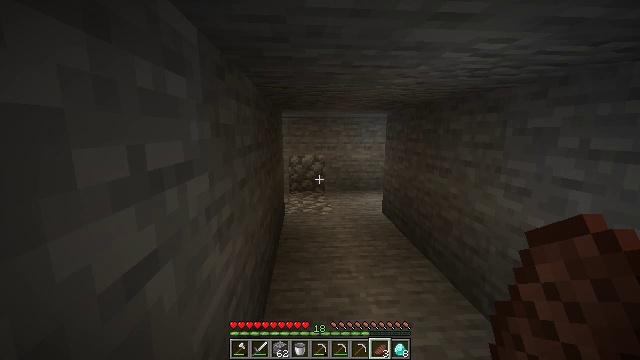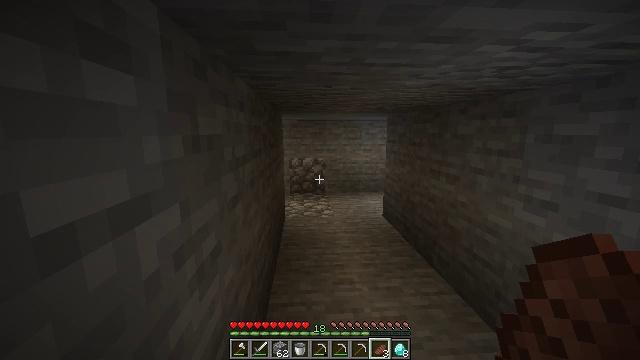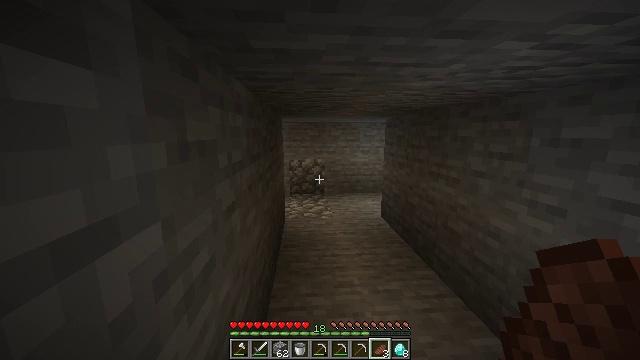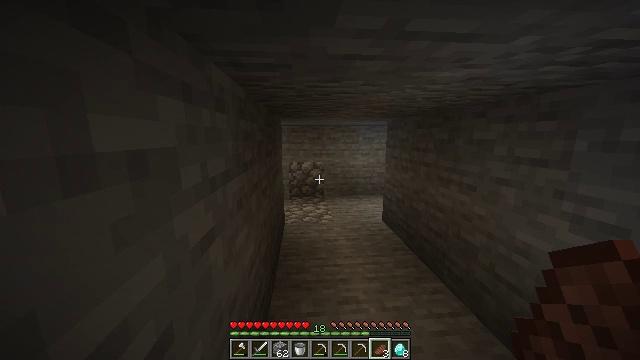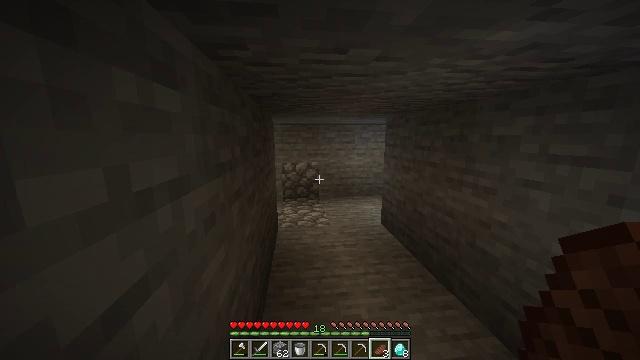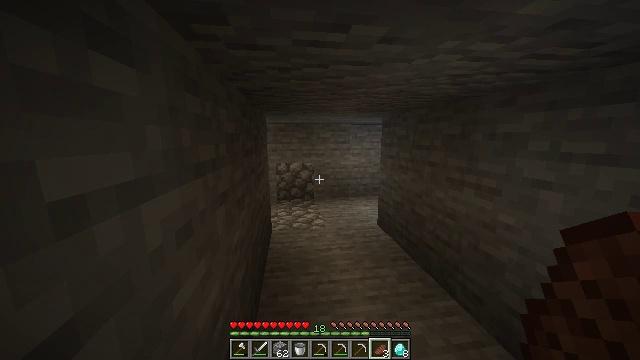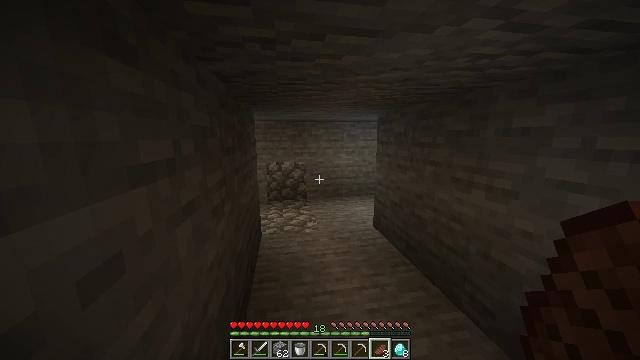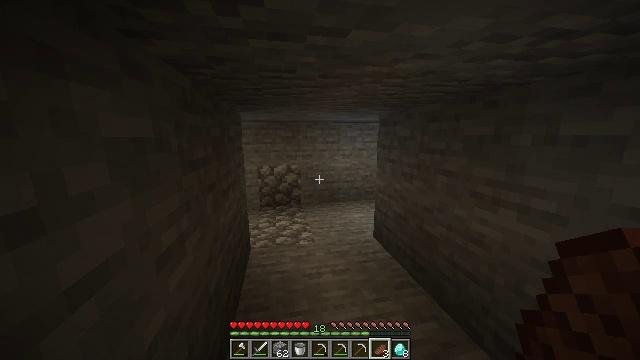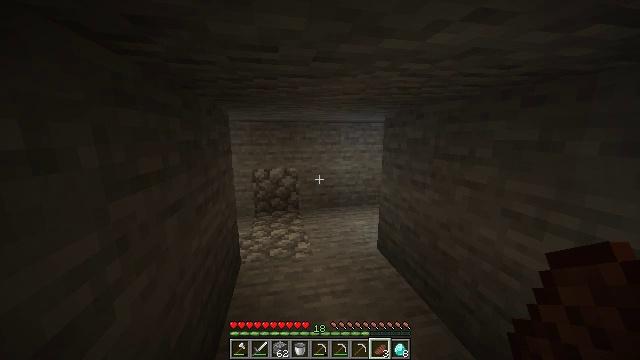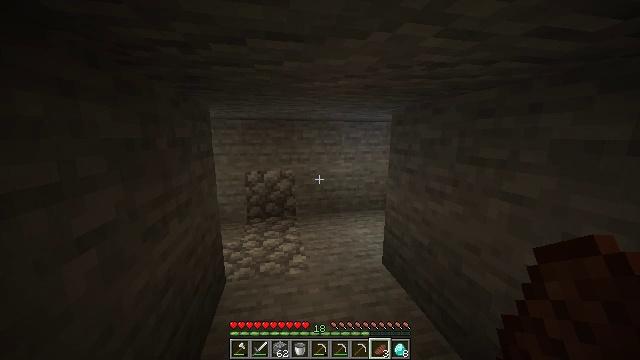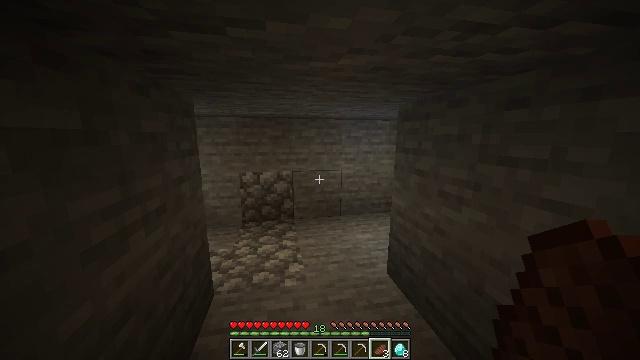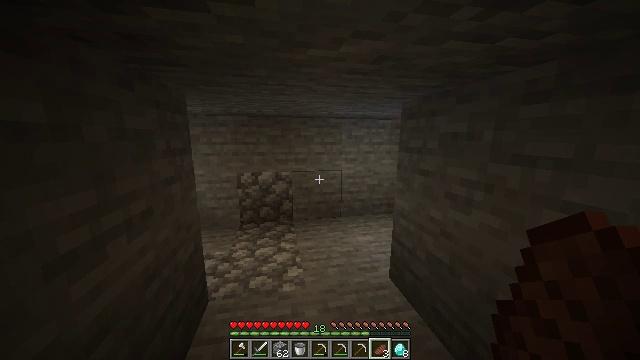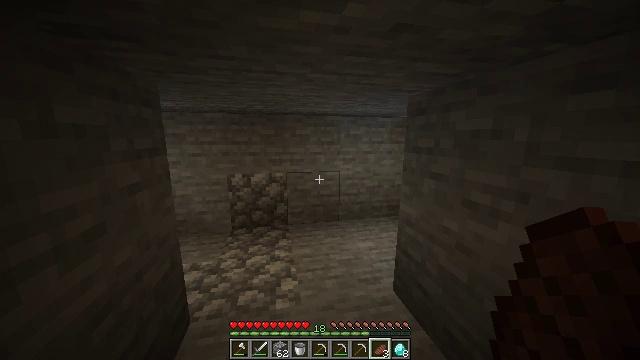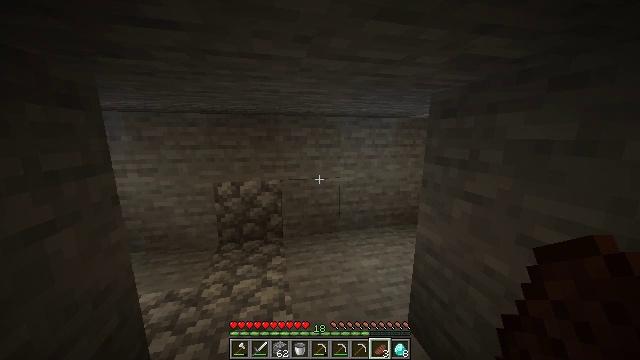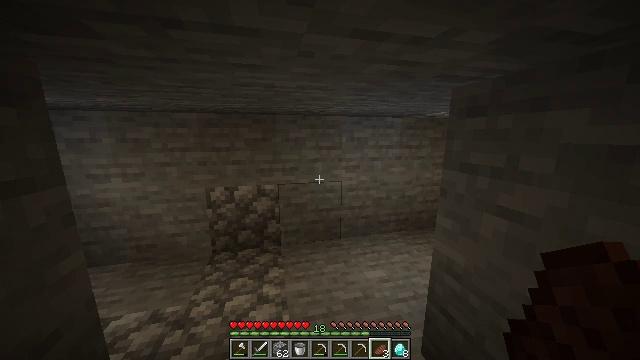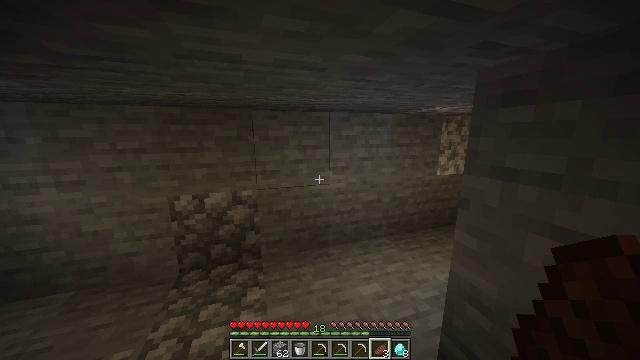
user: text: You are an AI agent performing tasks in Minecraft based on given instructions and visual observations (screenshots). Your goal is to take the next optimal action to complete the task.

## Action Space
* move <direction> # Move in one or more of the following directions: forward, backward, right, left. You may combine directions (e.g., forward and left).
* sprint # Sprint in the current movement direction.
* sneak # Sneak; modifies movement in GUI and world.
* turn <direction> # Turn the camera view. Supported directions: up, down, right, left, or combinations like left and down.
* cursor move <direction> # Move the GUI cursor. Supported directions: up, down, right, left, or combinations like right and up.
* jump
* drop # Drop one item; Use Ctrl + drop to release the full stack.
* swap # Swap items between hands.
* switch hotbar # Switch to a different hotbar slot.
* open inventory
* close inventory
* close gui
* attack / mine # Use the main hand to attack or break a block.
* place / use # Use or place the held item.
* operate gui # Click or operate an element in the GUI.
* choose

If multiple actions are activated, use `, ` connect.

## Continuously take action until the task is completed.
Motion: motion action
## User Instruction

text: Drop a cooked beef.
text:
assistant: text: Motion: move forward, sprint
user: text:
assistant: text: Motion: move forward, sprint
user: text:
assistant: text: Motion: move forward, sprint
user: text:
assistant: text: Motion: move forward, sprint, turn right
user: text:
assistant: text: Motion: move forward, sprint, turn right
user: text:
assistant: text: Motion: move forward, sprint, turn right
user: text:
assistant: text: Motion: move forward, sprint, turn right
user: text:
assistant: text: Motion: move forward, sprint
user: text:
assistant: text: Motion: move forward, sprint
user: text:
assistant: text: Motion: move forward, sprint
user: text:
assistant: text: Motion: move forward, sprint
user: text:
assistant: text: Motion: move forward, sprint
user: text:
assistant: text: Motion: move forward, sprint
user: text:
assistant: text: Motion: move forward, sprint
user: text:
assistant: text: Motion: move forward, sprint, turn right
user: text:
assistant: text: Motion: move forward, sprint, turn right
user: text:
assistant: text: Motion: move forward, sprint, turn right
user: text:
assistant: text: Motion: move forward, sprint, turn right
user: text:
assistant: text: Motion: move forward, sprint, turn right
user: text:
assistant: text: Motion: move forward, sprint, turn right
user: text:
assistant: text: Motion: move forward, sprint, turn right
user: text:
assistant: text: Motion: move forward, sprint, turn right and up
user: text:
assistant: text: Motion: move forward, sprint, turn right
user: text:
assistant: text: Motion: move forward, sprint
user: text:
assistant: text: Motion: move forward, sprint
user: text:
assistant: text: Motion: move forward, sprint
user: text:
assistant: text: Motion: move forward, sprint
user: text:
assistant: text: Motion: move forward, sprint
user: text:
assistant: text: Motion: move forward, sprint
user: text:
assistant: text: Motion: move forward, sprint